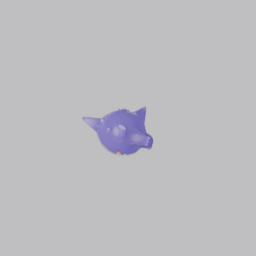
Label: animals